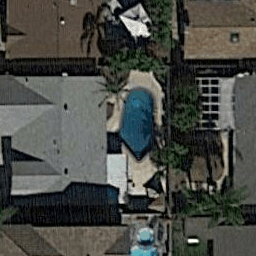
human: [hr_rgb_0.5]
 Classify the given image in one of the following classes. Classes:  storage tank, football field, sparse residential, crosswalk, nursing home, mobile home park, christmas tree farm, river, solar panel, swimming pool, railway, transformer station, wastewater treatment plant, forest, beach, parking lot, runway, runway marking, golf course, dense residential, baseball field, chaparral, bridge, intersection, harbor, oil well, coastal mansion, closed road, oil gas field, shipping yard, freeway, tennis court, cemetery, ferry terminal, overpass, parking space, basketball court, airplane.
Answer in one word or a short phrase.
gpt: swimming pool